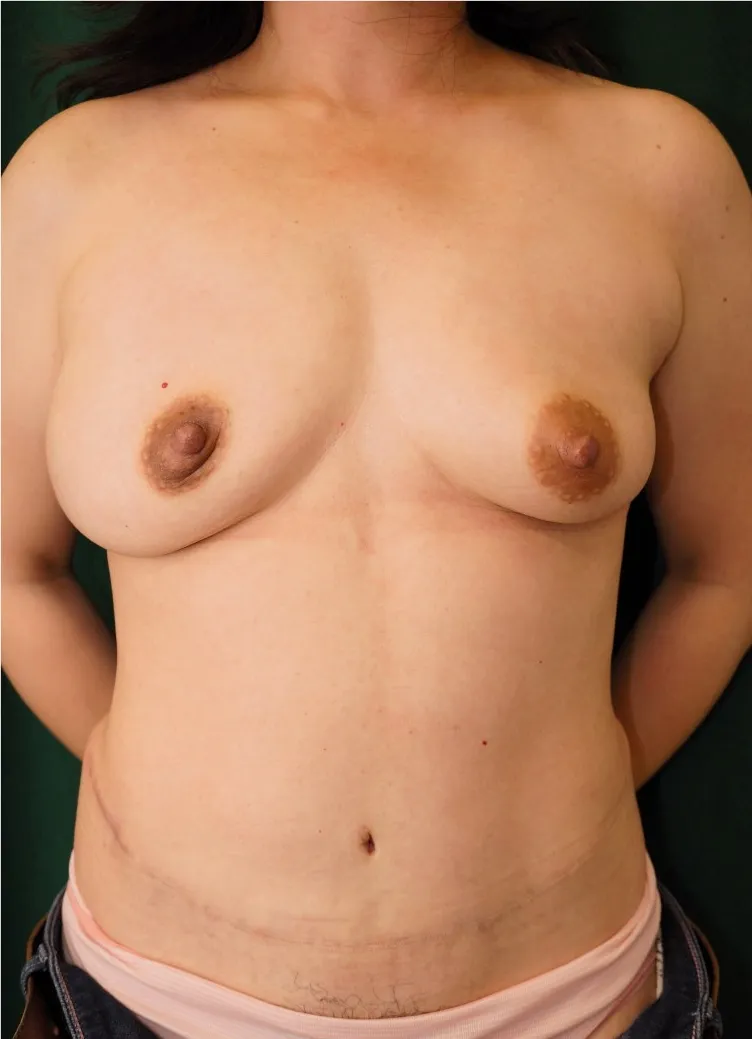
Image obtained one year after nipple-sparing mastectomy with immediate deep inferior epigastric perforator flap breast reconstruction.
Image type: medical_photograph (other_medical_photograph)